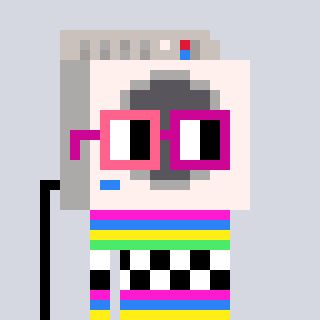
a pixel art character with square pink and red glasses, a washing machine-shaped head and a rust-colored body on a cool background